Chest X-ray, PA view. Patient: 47 years old, sex M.
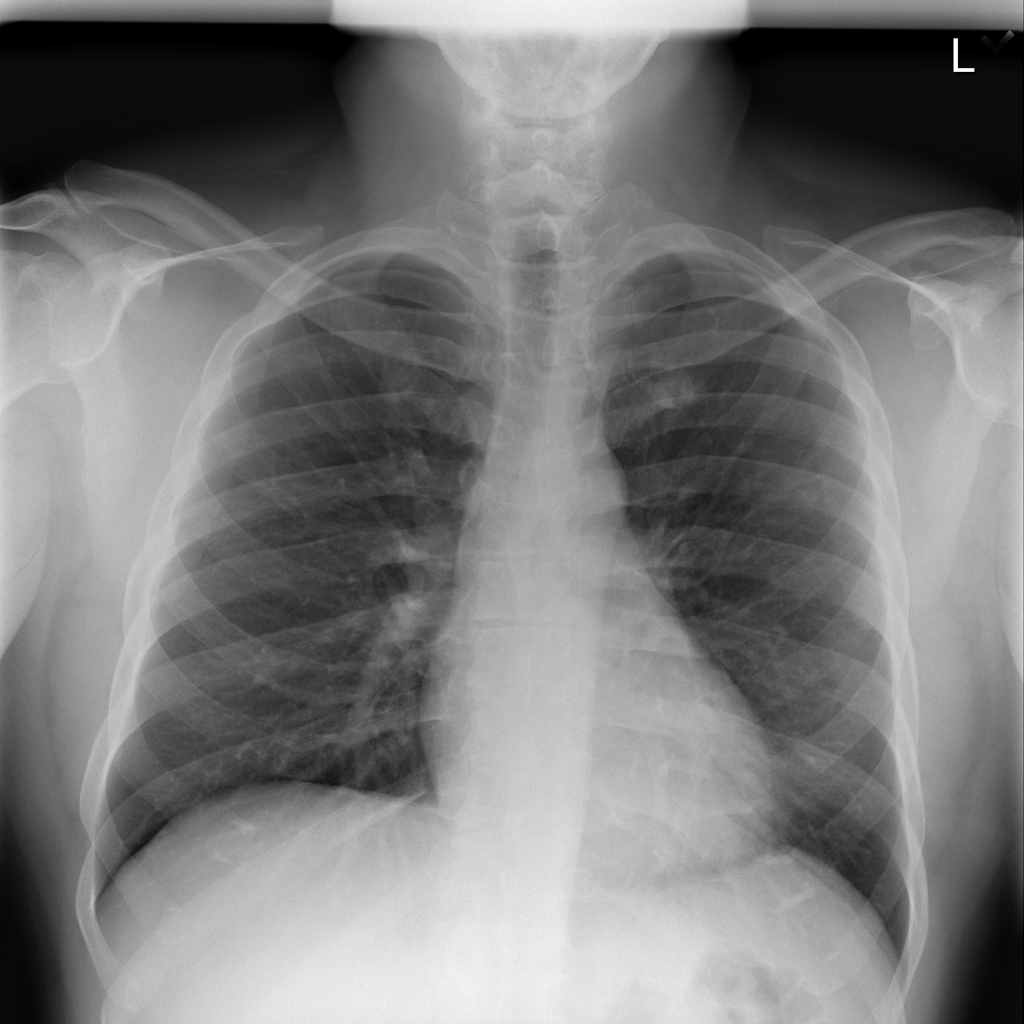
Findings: No Finding